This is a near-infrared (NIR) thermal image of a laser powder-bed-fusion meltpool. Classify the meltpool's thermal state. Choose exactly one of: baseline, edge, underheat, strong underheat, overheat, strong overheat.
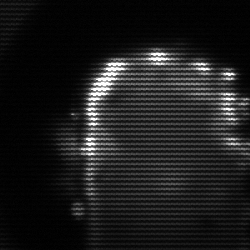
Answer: baseline